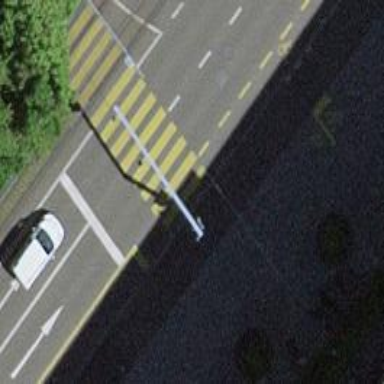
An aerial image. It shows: Road crossing with traffic signals and zebra markings.